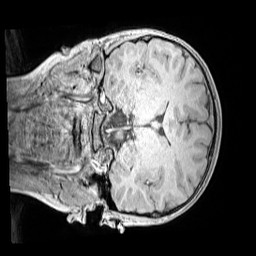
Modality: MP2RAGE
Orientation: coronal
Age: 9
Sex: male
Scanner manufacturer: siemens
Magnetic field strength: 3 T
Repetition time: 4 s
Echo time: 0.00299 s